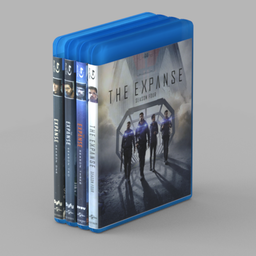
Label: decoration